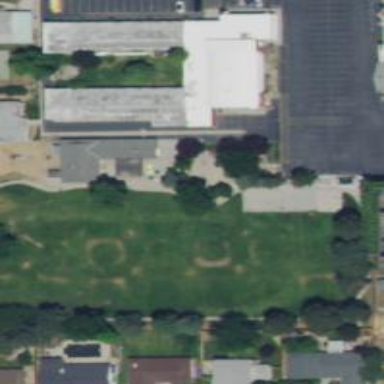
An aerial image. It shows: School.